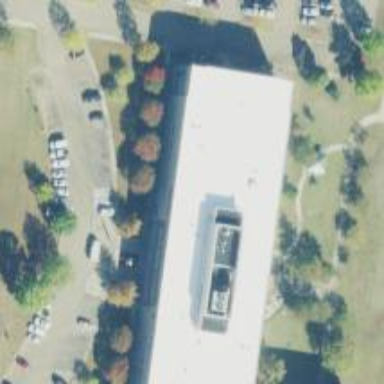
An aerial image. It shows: College building.